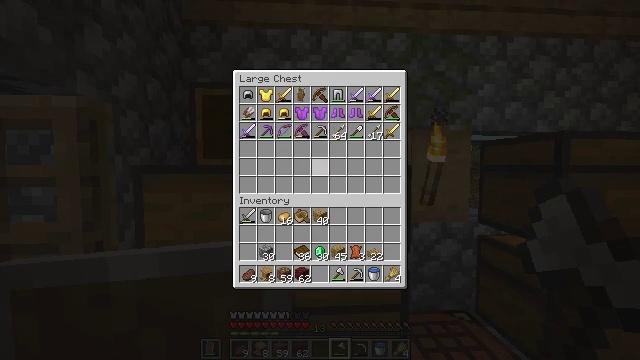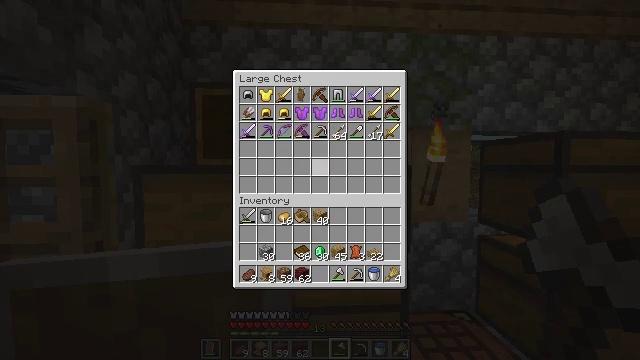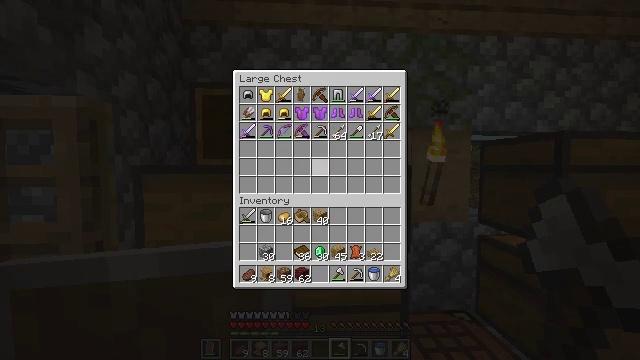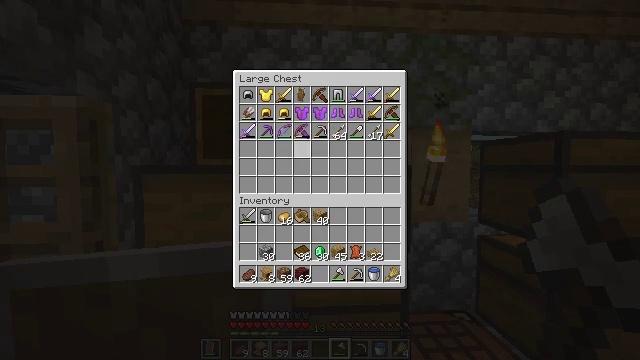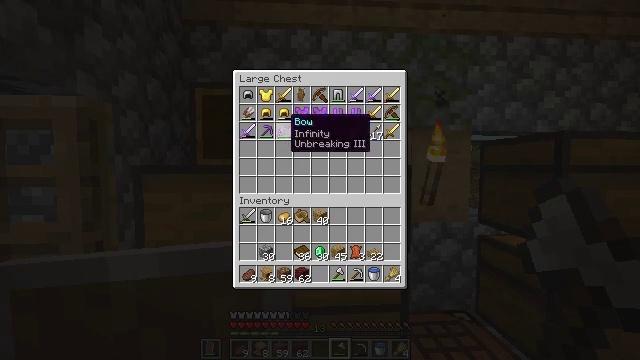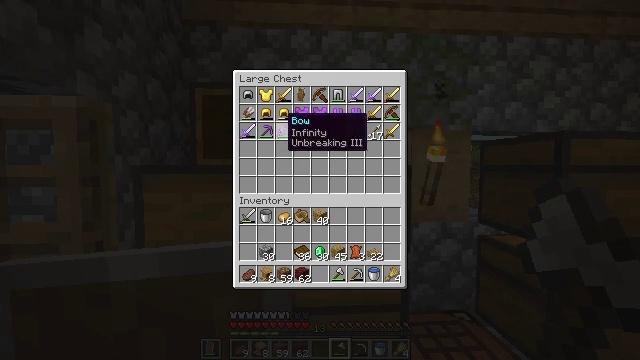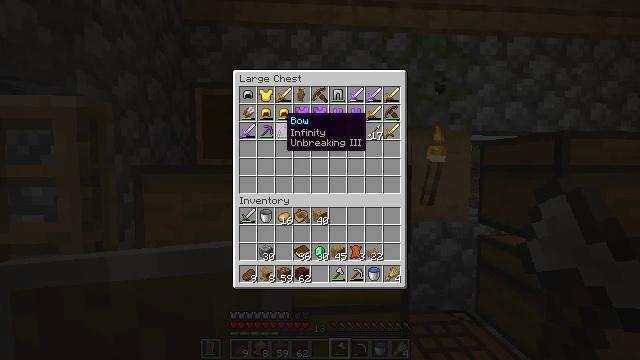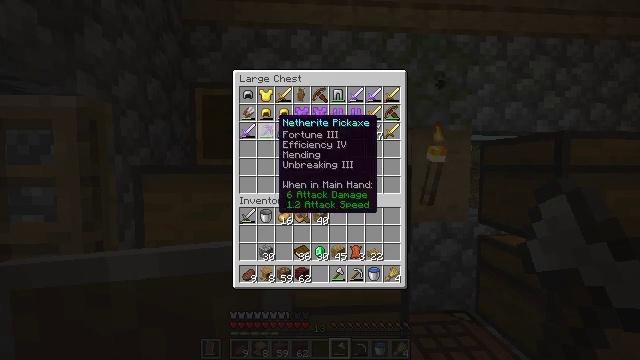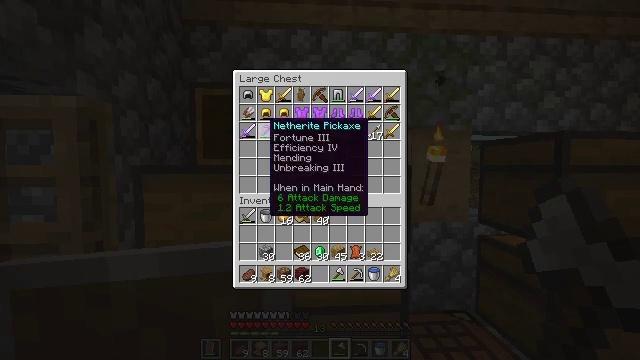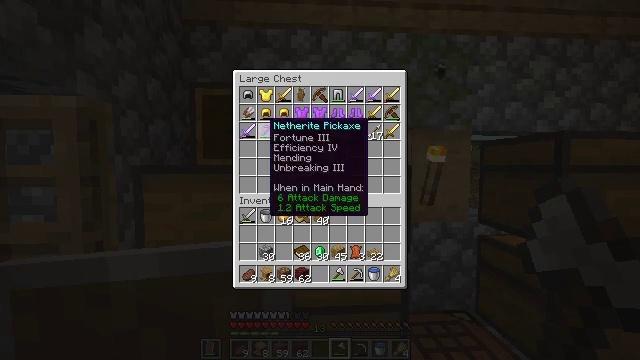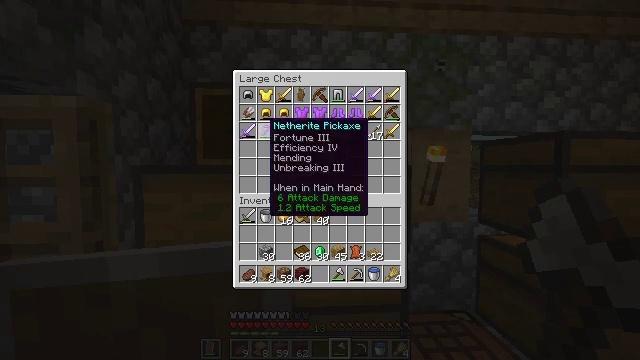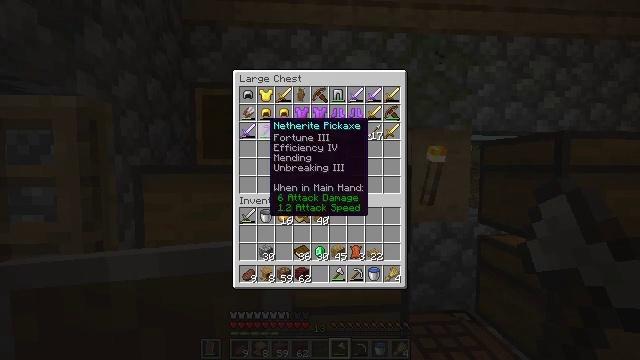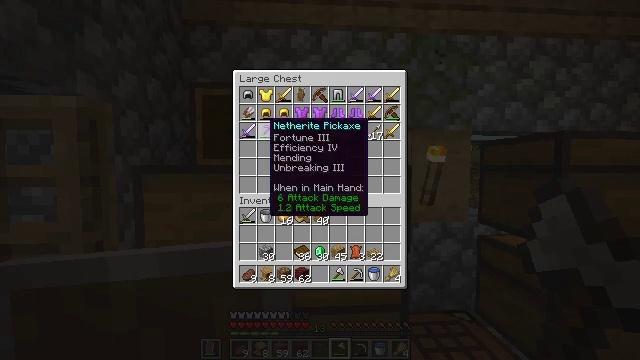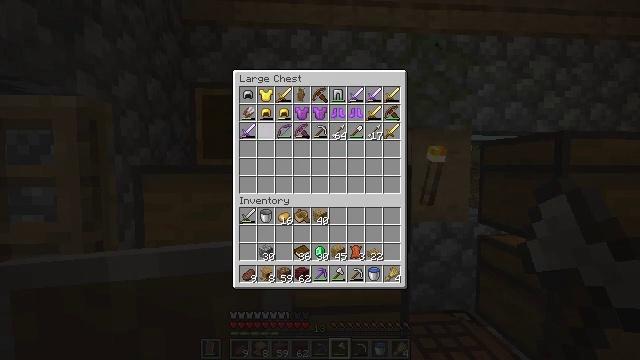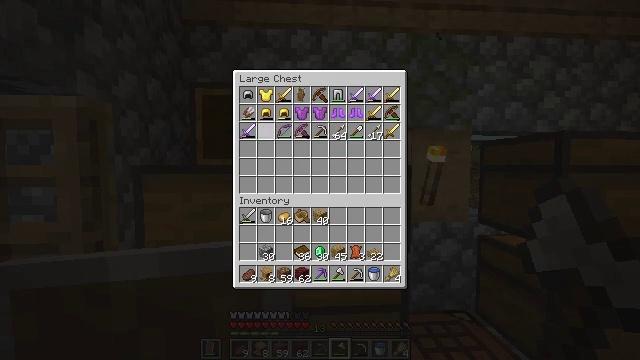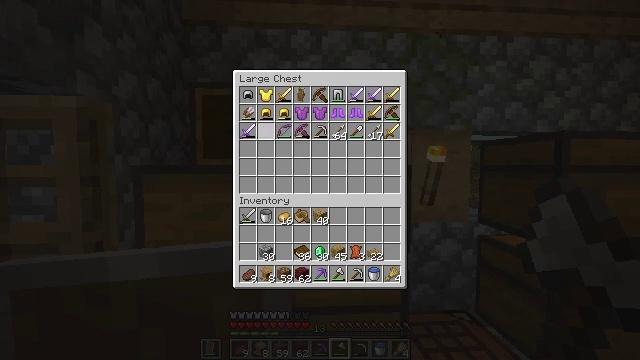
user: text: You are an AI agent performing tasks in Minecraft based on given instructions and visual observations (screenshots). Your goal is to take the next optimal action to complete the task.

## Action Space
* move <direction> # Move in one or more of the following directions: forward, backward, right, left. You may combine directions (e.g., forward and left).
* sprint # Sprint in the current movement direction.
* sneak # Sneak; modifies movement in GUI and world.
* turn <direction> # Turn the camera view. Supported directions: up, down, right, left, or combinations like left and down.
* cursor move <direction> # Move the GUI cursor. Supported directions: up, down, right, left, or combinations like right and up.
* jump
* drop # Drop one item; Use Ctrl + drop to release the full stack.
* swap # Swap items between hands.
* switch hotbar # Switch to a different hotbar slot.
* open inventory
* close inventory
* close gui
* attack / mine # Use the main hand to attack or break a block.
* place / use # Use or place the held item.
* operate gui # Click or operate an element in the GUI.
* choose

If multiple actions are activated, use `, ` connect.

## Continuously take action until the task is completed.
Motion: motion action
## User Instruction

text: Digging the cobblestone underground.
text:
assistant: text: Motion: sneak
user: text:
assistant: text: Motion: sneak
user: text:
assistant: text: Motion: sneak, turn left and up
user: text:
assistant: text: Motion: sneak, turn left and up
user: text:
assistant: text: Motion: sneak
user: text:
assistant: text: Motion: sneak
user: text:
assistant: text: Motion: sneak, turn left
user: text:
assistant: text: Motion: sneak, turn left
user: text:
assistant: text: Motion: sneak
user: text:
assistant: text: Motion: sneak
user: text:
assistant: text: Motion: sneak
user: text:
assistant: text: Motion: sneak
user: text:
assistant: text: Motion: sneak, use / place
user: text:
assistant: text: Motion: sneak, use / place
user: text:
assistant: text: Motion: sneak
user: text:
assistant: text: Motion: sneak, turn right
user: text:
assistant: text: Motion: sneak, turn right and down
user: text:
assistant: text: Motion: sneak, turn right and down
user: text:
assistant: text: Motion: sneak, turn right and down
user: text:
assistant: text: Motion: sneak, turn right and down
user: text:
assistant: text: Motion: no_op
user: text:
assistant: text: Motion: no_op
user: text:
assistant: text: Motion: turn left
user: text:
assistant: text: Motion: no_op
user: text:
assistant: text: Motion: no_op
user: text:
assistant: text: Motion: no_op
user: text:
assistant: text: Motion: no_op
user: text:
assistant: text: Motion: turn down
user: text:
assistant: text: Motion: turn down
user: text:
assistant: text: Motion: no_op